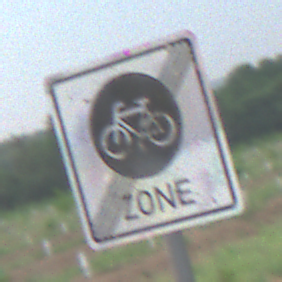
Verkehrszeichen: EndeFahrradzone
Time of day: SunriseSunset
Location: Outdoor (Nature)
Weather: PartlyCloudy
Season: NotSpecified
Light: Natural